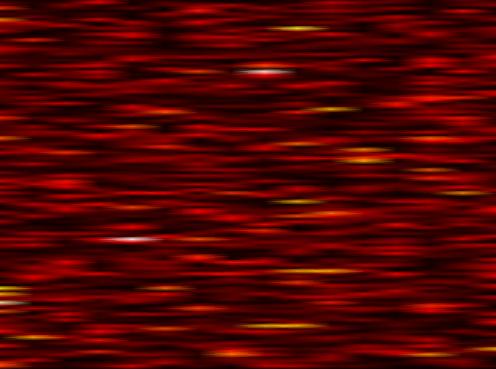
Label: UFMC